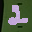
Label: 2